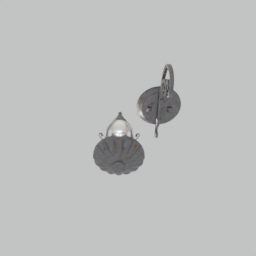
Label: lighting